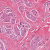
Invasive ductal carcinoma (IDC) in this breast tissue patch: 0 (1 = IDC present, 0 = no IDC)